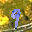
Label: 9